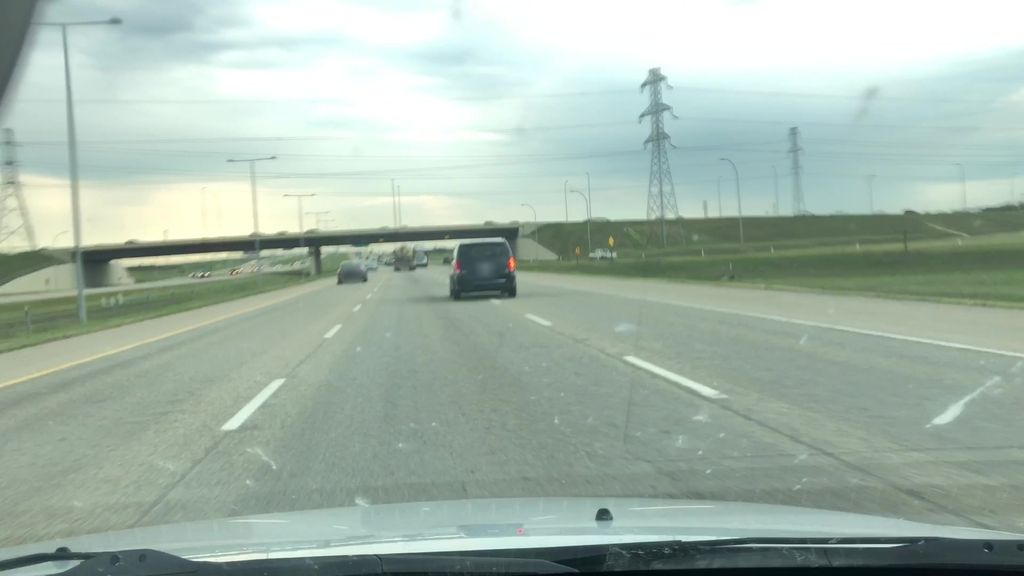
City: edmonton